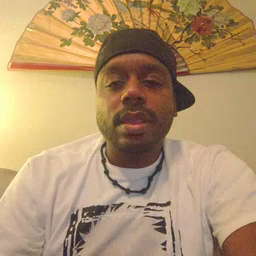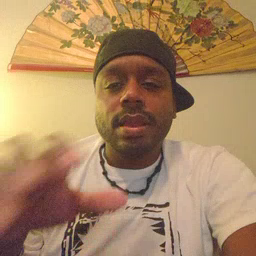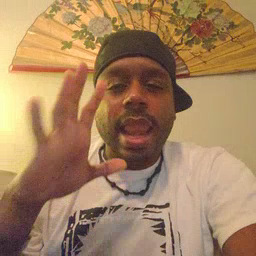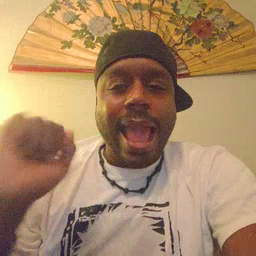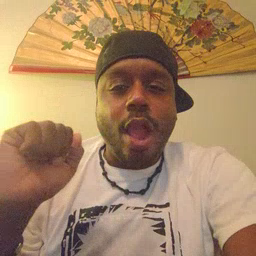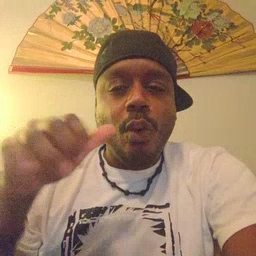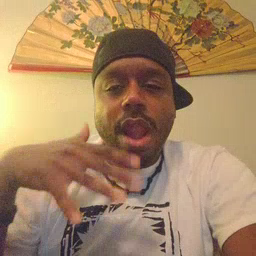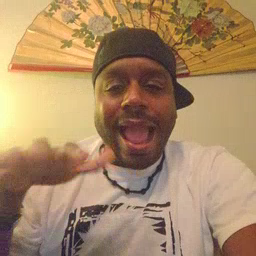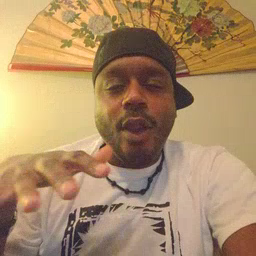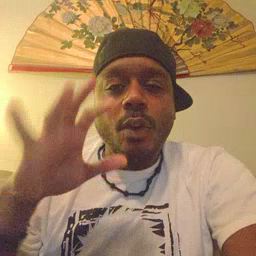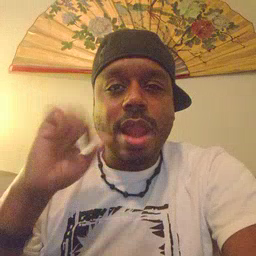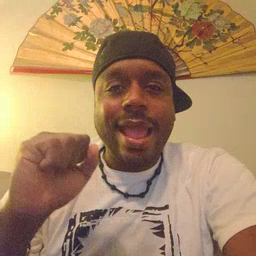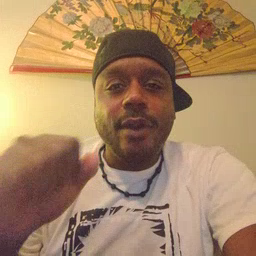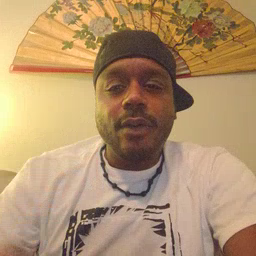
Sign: loud